Interaction volume radius: 5 \u00c5
Interaction volume height: 20 \u00c5
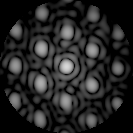
Disorder parameter: 0.2374